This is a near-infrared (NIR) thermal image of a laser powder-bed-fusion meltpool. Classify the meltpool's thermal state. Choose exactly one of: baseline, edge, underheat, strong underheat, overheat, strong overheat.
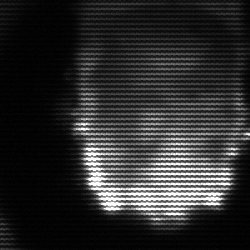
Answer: baseline